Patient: sex F, age 77
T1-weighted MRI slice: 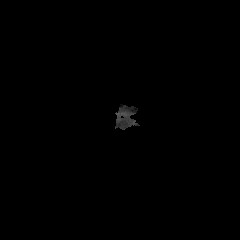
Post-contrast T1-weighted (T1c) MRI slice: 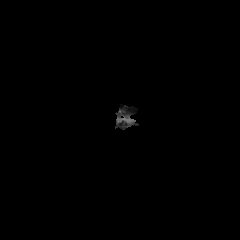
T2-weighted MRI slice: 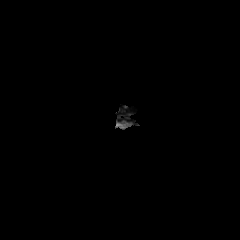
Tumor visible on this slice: no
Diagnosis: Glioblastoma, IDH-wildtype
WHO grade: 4